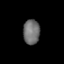
Tissue: prostate
Cell type: T cells
Senescence score: 0.6981
Nuclear area (px): 405
Mean DAPI intensity: 111.274